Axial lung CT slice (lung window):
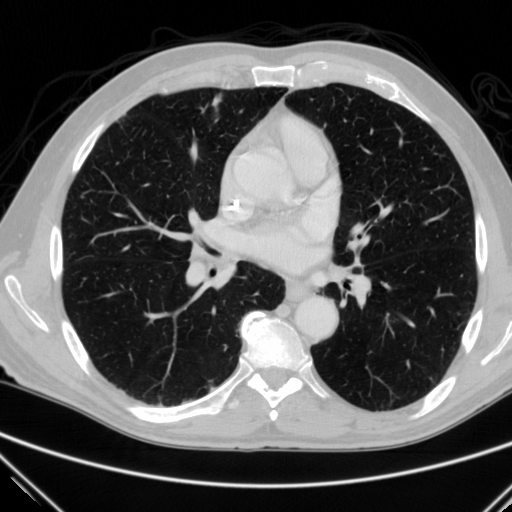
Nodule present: no